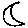
Label: moon